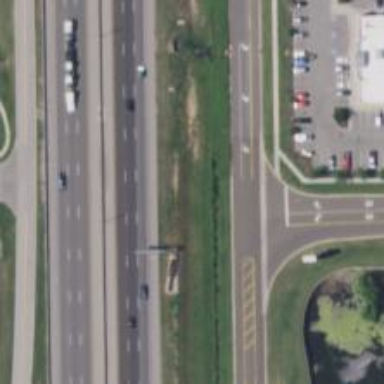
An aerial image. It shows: Tertiary road.